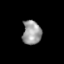
Tissue: skin
Cell type: Epithelial cells
Senescence score: 0.8969
Nuclear area (px): 443
Mean DAPI intensity: 155.474